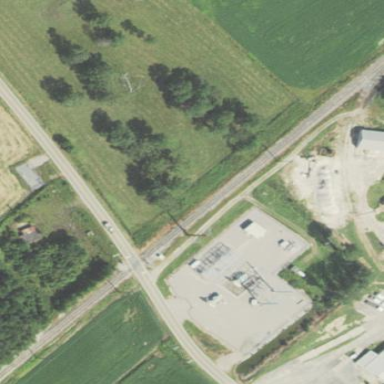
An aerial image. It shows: Distribution level power substation surrounded by fence.